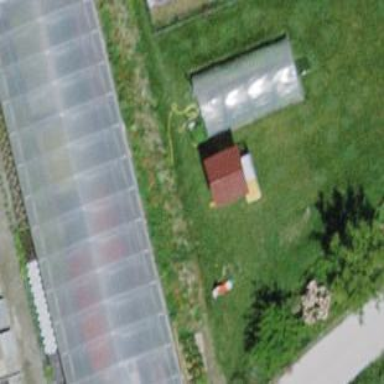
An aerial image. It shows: Greenhouse.